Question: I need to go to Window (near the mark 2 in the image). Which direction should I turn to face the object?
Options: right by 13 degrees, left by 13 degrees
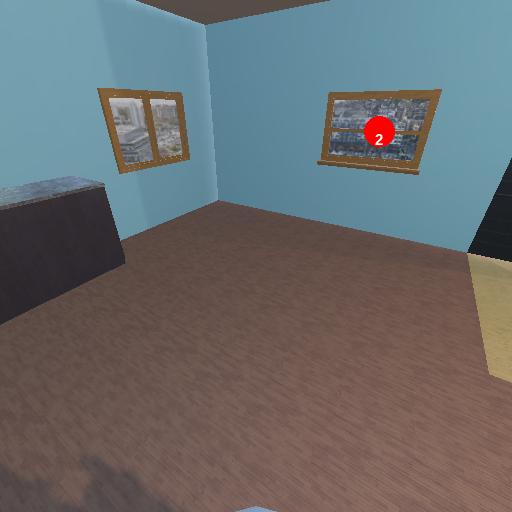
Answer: right by 13 degrees